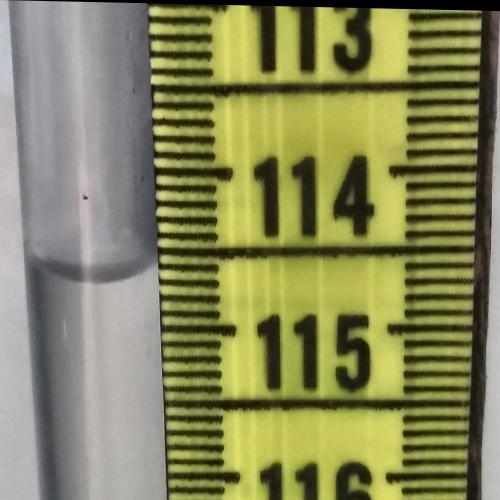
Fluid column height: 114.7 cm